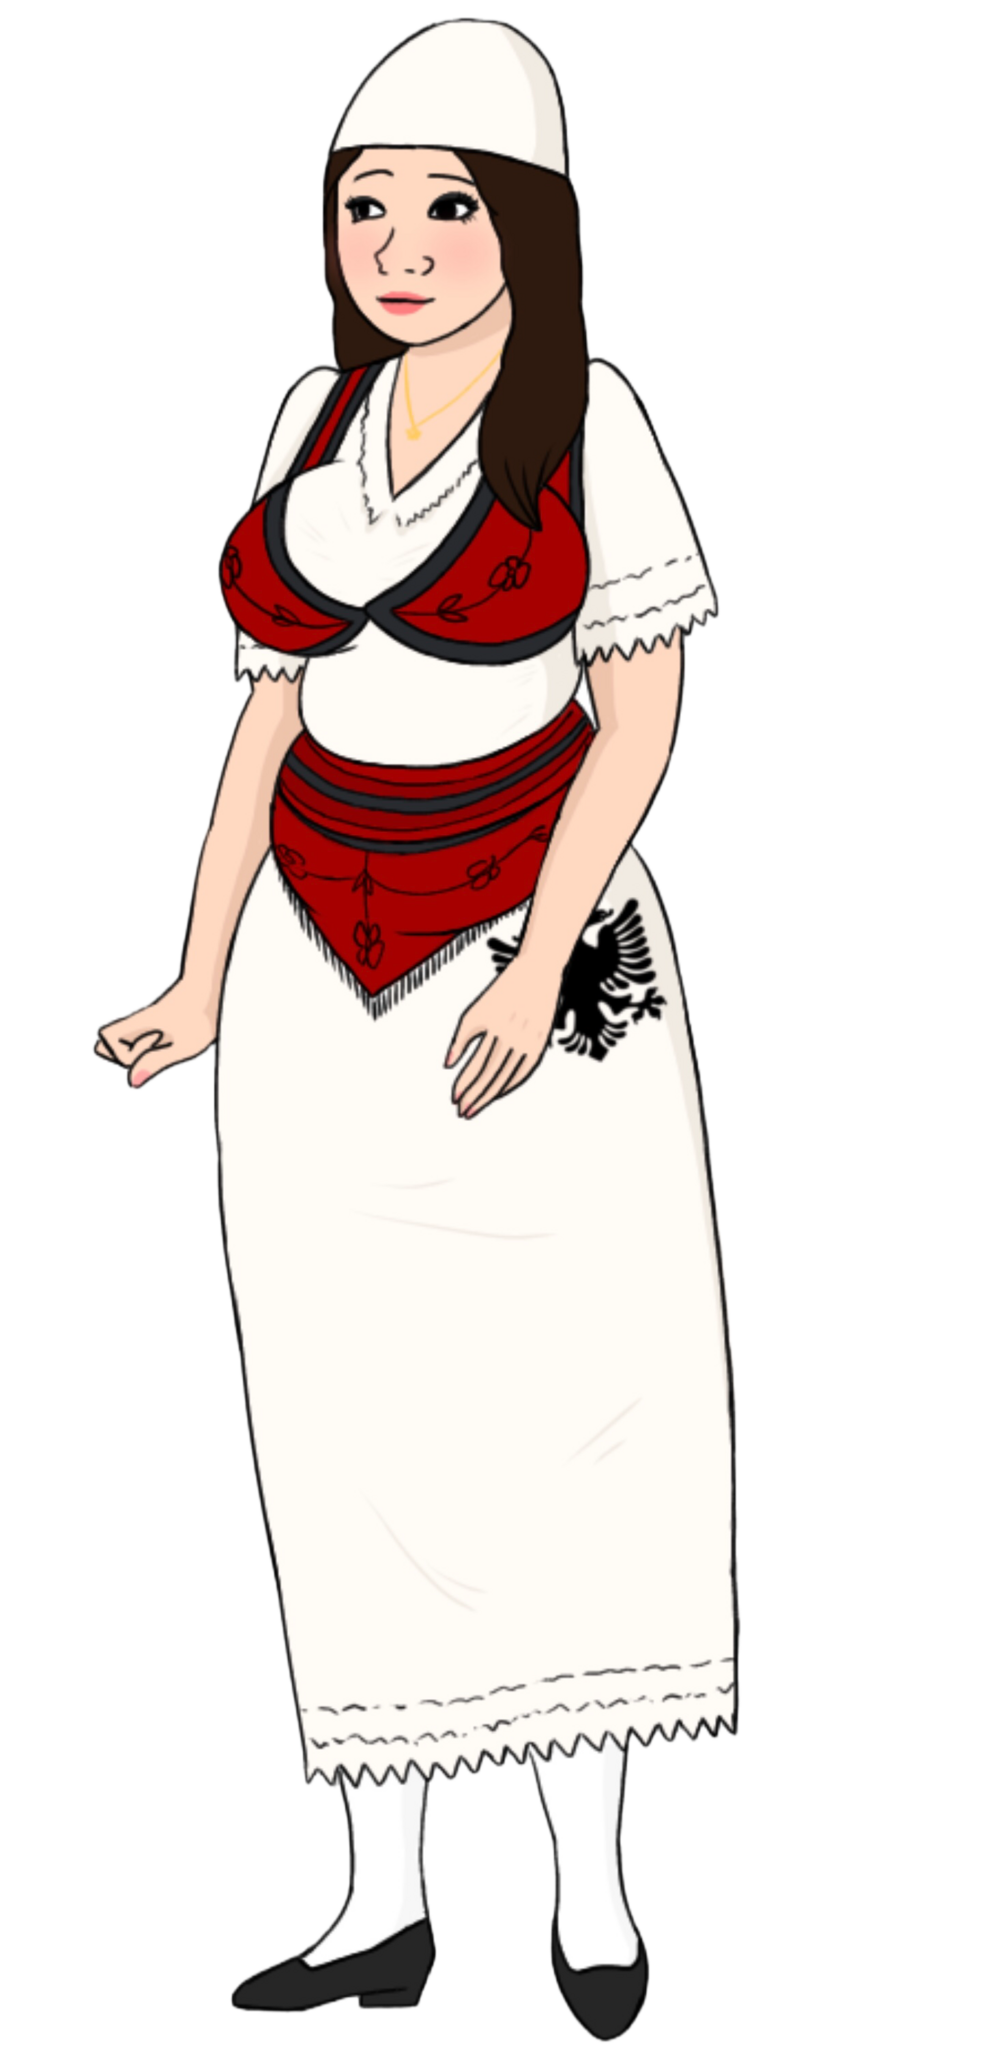
Label: 5_Trad_Wife